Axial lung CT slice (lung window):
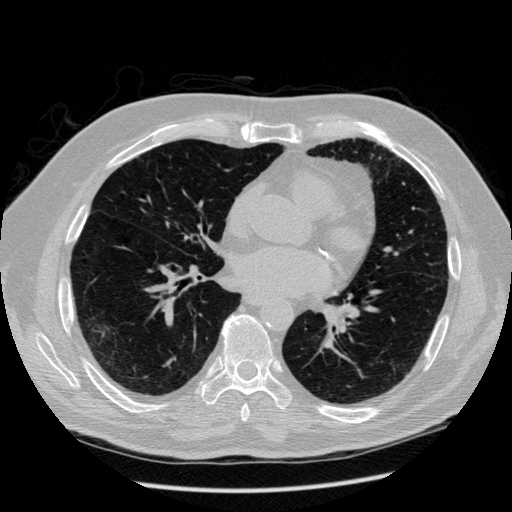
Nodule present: no